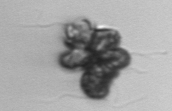
Label: Corymbellus